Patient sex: M
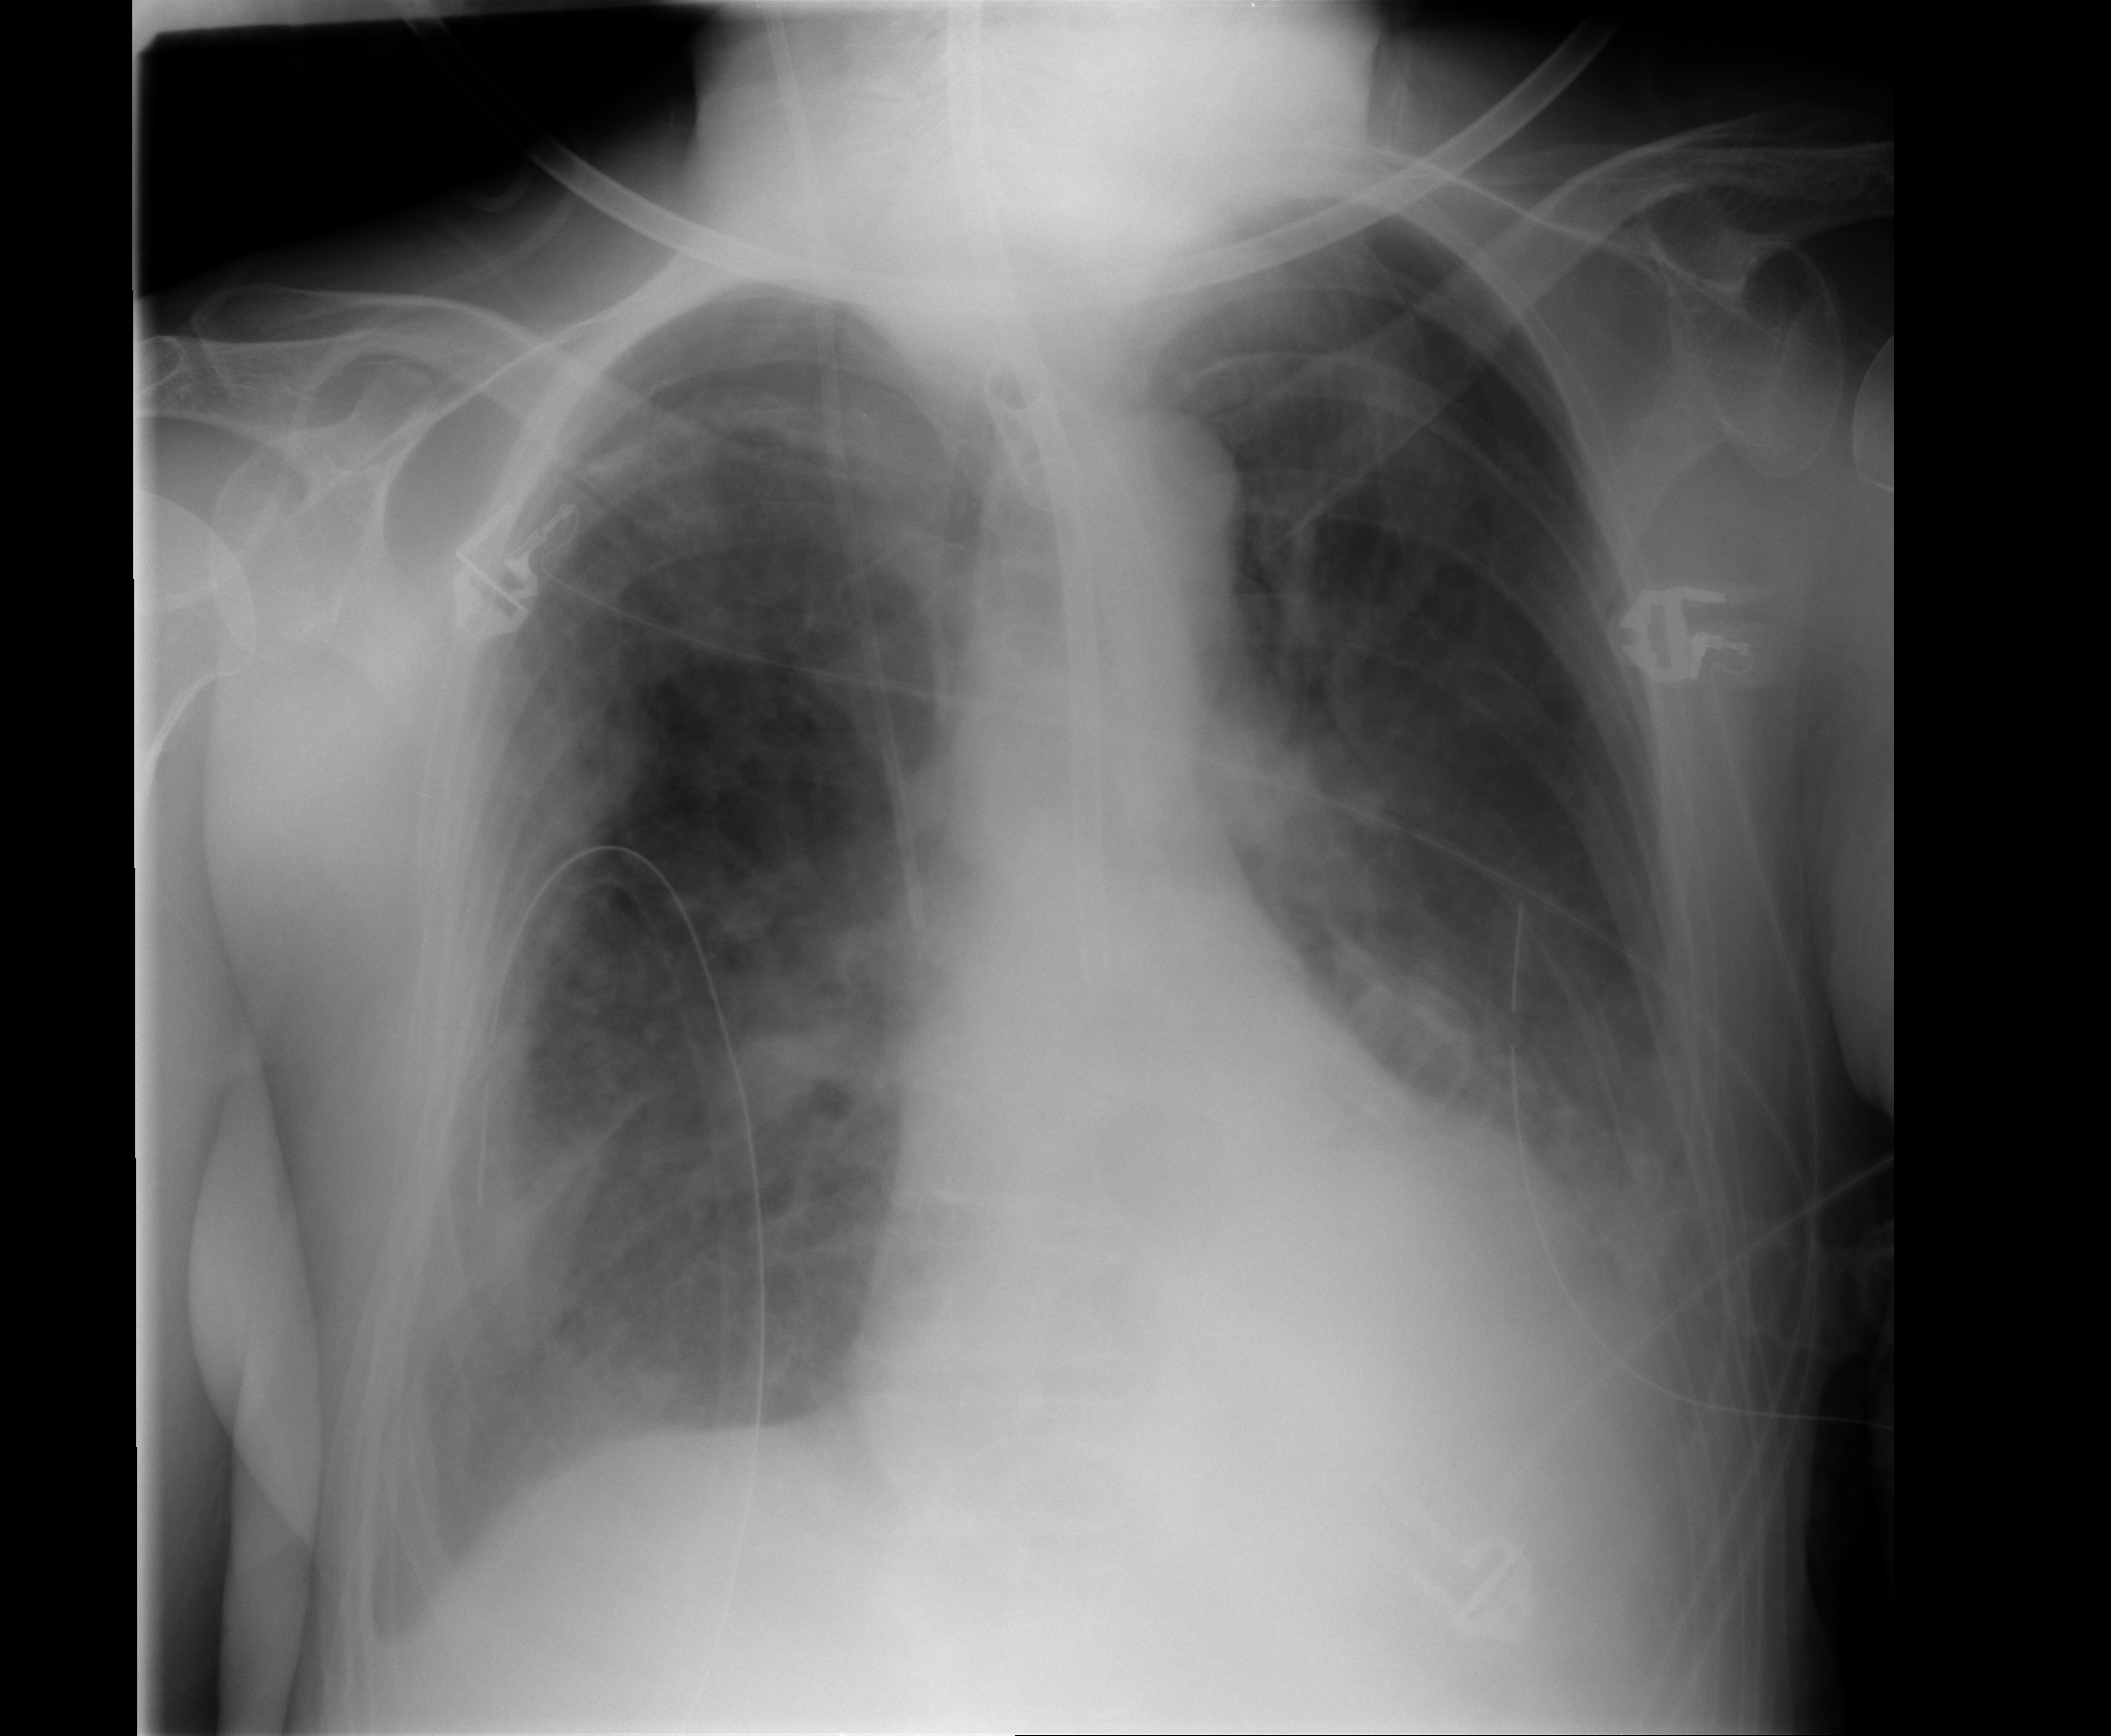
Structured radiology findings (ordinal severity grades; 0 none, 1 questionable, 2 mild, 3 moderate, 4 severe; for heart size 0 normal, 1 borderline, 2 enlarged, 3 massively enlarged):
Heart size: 1
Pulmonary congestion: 2
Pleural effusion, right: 2
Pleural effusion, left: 1
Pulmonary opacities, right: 2
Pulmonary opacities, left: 2
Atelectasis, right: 0
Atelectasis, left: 0